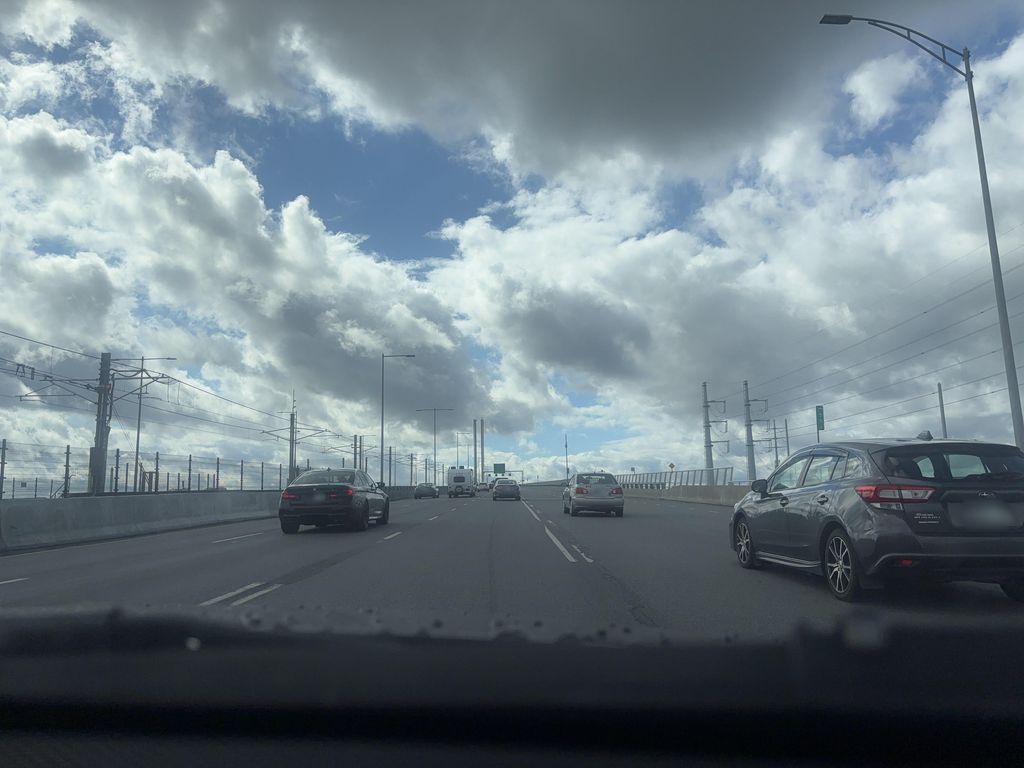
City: montreal